Question: Is there a way to know if a 'tap' is inside or outside the masked area of a UIView? I'm using CoreGraphics to mask the UIView.

So far my code goes something like this..
'''
- (void)viewDidLoad {
UIGestureRecogniser *r = [[UIGestureRecogniser alloc] initWithTarget:self action:@selector(gestCall:)];
[self addGestureRecogniser:r];
}
- (void)gestCall:(UIGestureRecogniser *)gestRec {
if ("somthing") {
// outside of mask
} else {
// inside of mask
}
}
'''
Thank you.
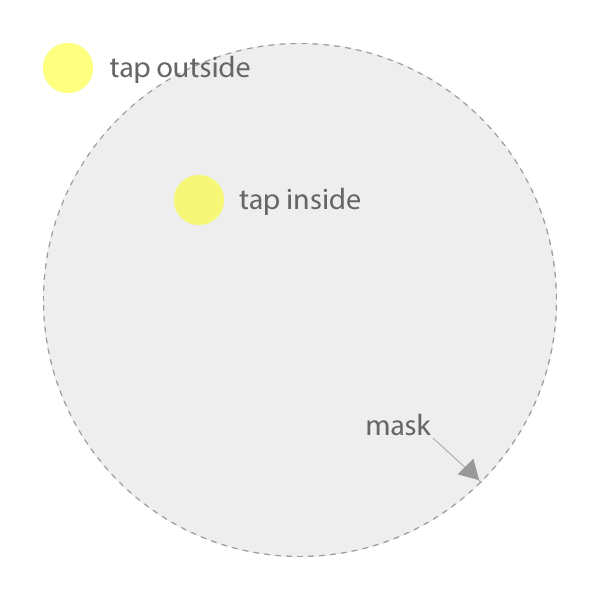
Answer: I've finally found the solution I was looking for. So for the benefit of any one trying to find is a CGPoint is inside any CGPath.
It's simple.
'''
UIBezierPath *p = [UIBezierPath bezierPathWithCGPath:anyCGPath];
BOOL isInPath = [p containsPoint:anyCGPoint];
'''